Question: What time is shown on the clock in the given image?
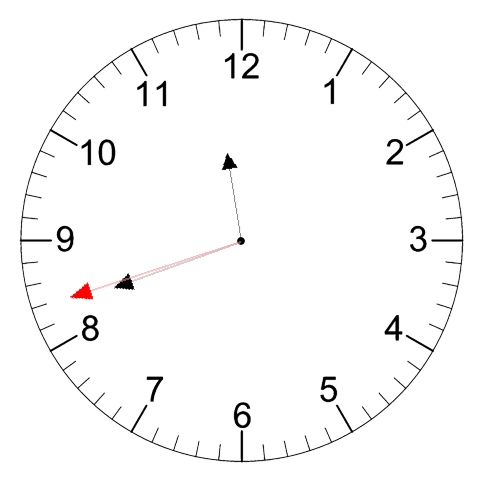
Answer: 11:41:42